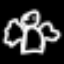
Label: angel